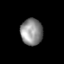
Tissue: lung
Cell type: Others
Senescence score: 0.1646
Nuclear area (px): 576
Mean DAPI intensity: 140.2